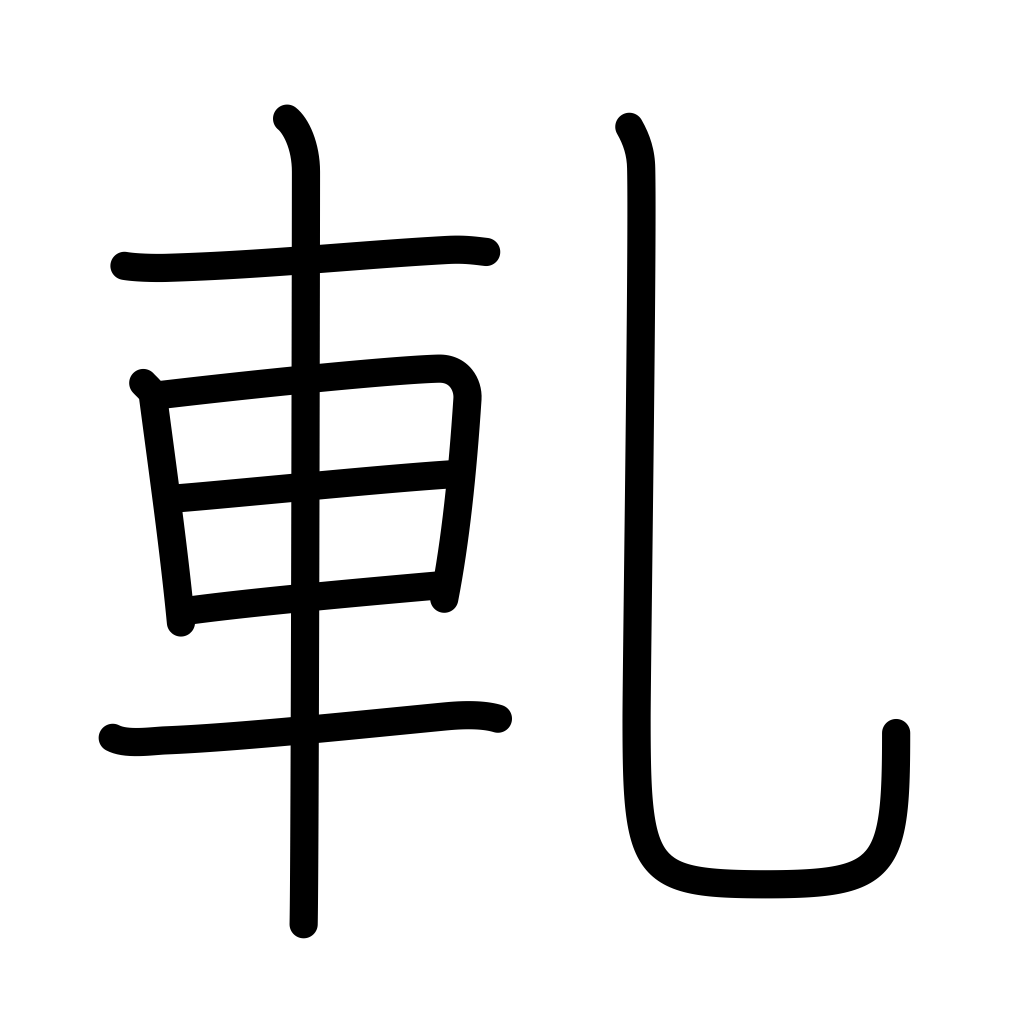
Meaning: squeak, creak, grate